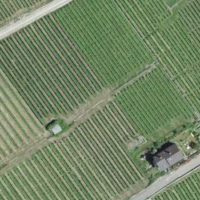
EUNIS habitat code: 40
Species observed at this site:
Fulica atra